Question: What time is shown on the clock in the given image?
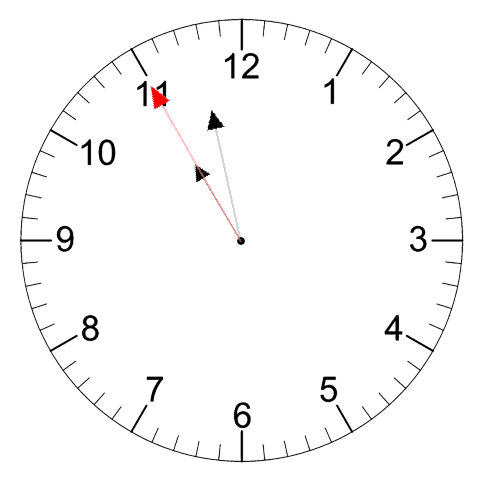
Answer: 10:57:55